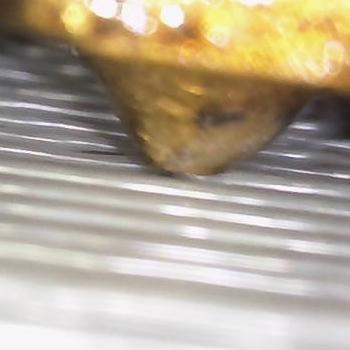
Flow rate: 100%